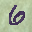
Label: 6